Question: I have some problem and, I think this problem will not have solved. [Style and code bottom]

'''
.box-blog {
background: url(../img/image.png) center no-repeat;
background-size: cver;
width: 80%;
display: block;
margin: 0 auto;
margin-top: 71px;
height: 192px;
border-radius: 0 40px;
-webkit-transform: skew(20deg);
-moz-transform: skew(20deg);
-o-transform: skew(20deg);
background-color: #333;
box-shadow: 15px 0 0 rgba(248,48,46,.3);
}'
'''
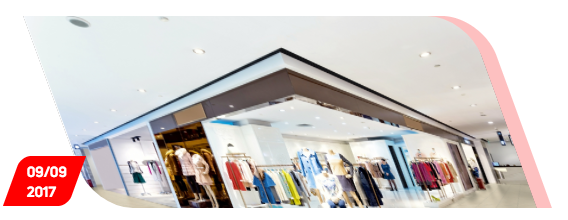
Answer: A common solution is to use for the background image and create the inverse on it :
'''
.box-blog {
position: relative;
width: 80%;
display: block;
margin: 0 auto;
margin-top: 71px;
height: 192px;
border-radius: 0 40px;
transform: skew(20deg);
background-color: #333;
box-shadow: 15px 0 0 rgba(248, 48, 46, .3);
overflow: hidden;
}
.box-blog:before {
content: " ";
background: url(https://lorempixel.com/400/400/) center no-repeat;
background-size: cover;
position: absolute;
top: 0;
right: -40px;
bottom: 0;
left: -40px;
transform: skew(-20deg);
}
'''
'''
<div class="box-blog">
</div>
'''
This can be a generic solution for any kind of tranformation and you have two situations :
- -
You need also to becarefull about any overflow issue.